Interaction volume radius: 10 \u00c5
Interaction volume height: 10 \u00c5
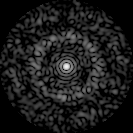
Disorder parameter: 0.8316